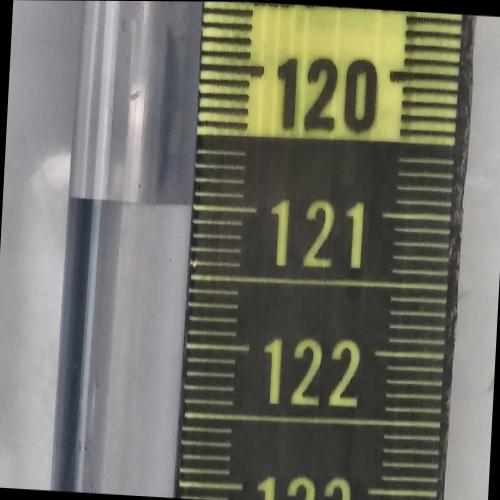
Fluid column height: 121.0 cm